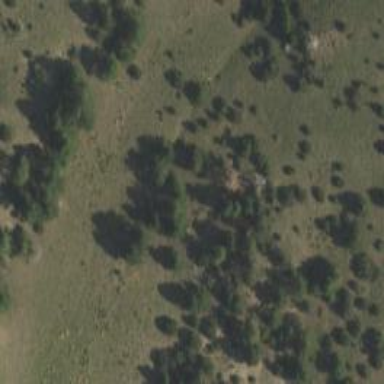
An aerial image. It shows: Evergreen needle-leaved woodland area covered with trees.